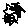
Label: star